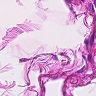
Metastatic tissue present: no